Question: I want to get the total value of a final item that is made of others, from which I have the buying price. Problem is semi-finished items.
Consider three types of items:
- - -
A final item can be made, amongst other things, of a semifinished item which can be made, amongst other things, of another semifinished item and so on... on an number of levels, until you get to all being raw items.
I know how to do this on C# but I'm interested on a pure SQL solution, that I believe is doable.
SQL Fiddle provided here:
<URL>
And this is as far as I can get with the query...
'''
SELECT BOM.output, SUM(P.price * BOM.quantity) as Total
FROM BOM
INNER JOIN
Prices P ON P.input = BOM.Input
GROUP BY BOM.output
'''
But of course that doesn't take semifinished prices into the sum as they don't exist in prices table.
Another attempt, but it gives an error that grouping is not allowed in recursive queries.
'''
WITH cte_table AS (
SELECT BOM.output, SUM(P.price * BOM.quantity) as Total
FROM BOM
INNER JOIN
Prices P ON P.input = BOM.Input
GROUP BY BOM.output
UNION ALL
SELECT BOM.output, SUM(ISNULL(P.price,T.Total) * BOM.quantity) as Total
FROM BOM
LEFT JOIN
Prices P ON P.input = BOM.Input
LEFT JOIN
cte_table T ON T.output = BOM.Input
GROUP BY BOM.output
)
SELECT *
FROM cte_table
'''
And some example of expected output (in light grey it must be calculated, in black is data):

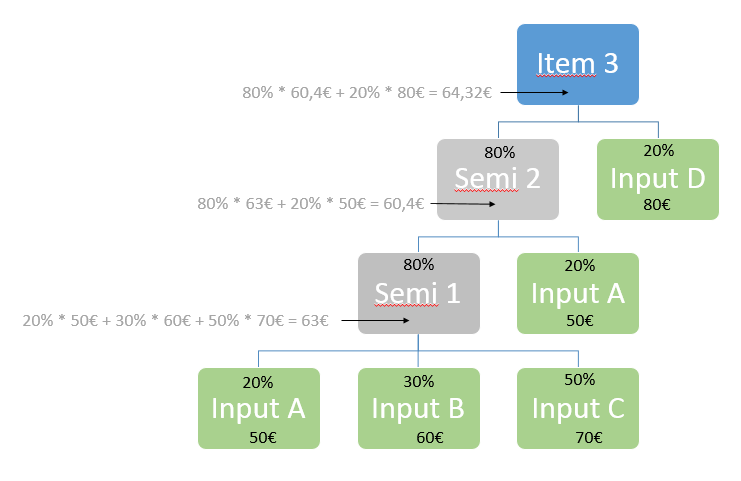
Answer: You need to use the recursive query:
<URL>
:
'''
with a as(
SELECT BOM.output, BOM.input, P.price * BOM.quantity as price, 1 as level,
convert(varchar(max), BOM.input) as path
FROM BOM
INNER JOIN
Prices P ON P.input = BOM.Input
UNION ALL
SELECT BOM.output, BOM.input, a.price * BOM.quantity as price, a.level + 1 as level,
a.path + '/' + bom.input
FROM a
INNER JOIN BOM ON a.output = BOM.Input)
select output, sum(price) from a
group by output
-- select * from a
'''
<URL>:
'''
| output | |
|--------|-------------------|
| Item 3 | 64.32000000000001 |
| Semi 1 | 63 |
| Semi 2 | 60.4 |
'''